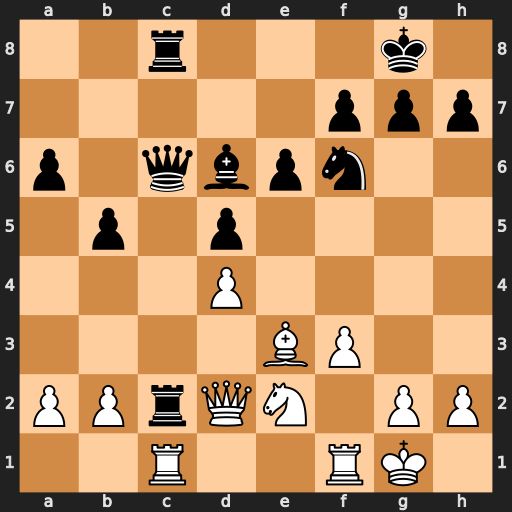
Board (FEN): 2r3k1/5ppp/p1qbpn2/1p1p4/3P4/4BP2/PPrQN1PP/2R2RK1
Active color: w
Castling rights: -
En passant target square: -
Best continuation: Rxc2 Qxc2 Rc1